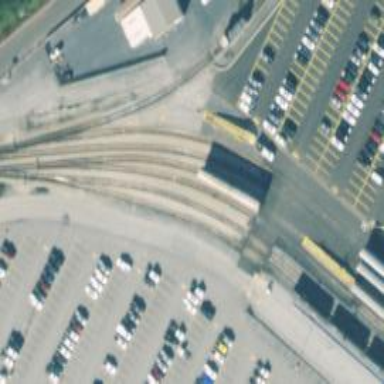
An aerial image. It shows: Railway spur for fuel transportation.